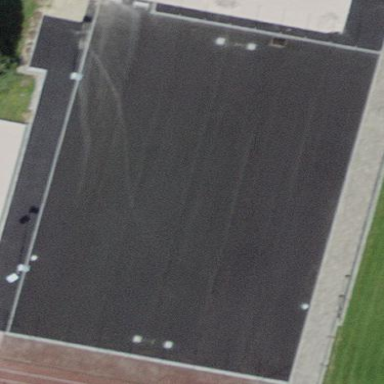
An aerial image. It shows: Multi-sport pitch with tartan surface.